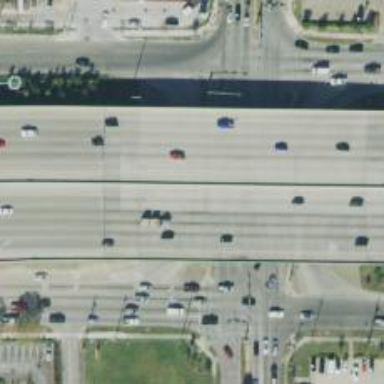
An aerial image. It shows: Frontage road connected to secondary link.